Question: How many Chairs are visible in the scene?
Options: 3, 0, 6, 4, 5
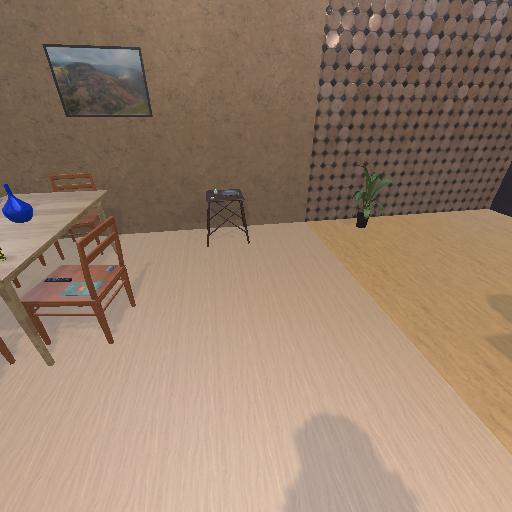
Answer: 3